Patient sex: M
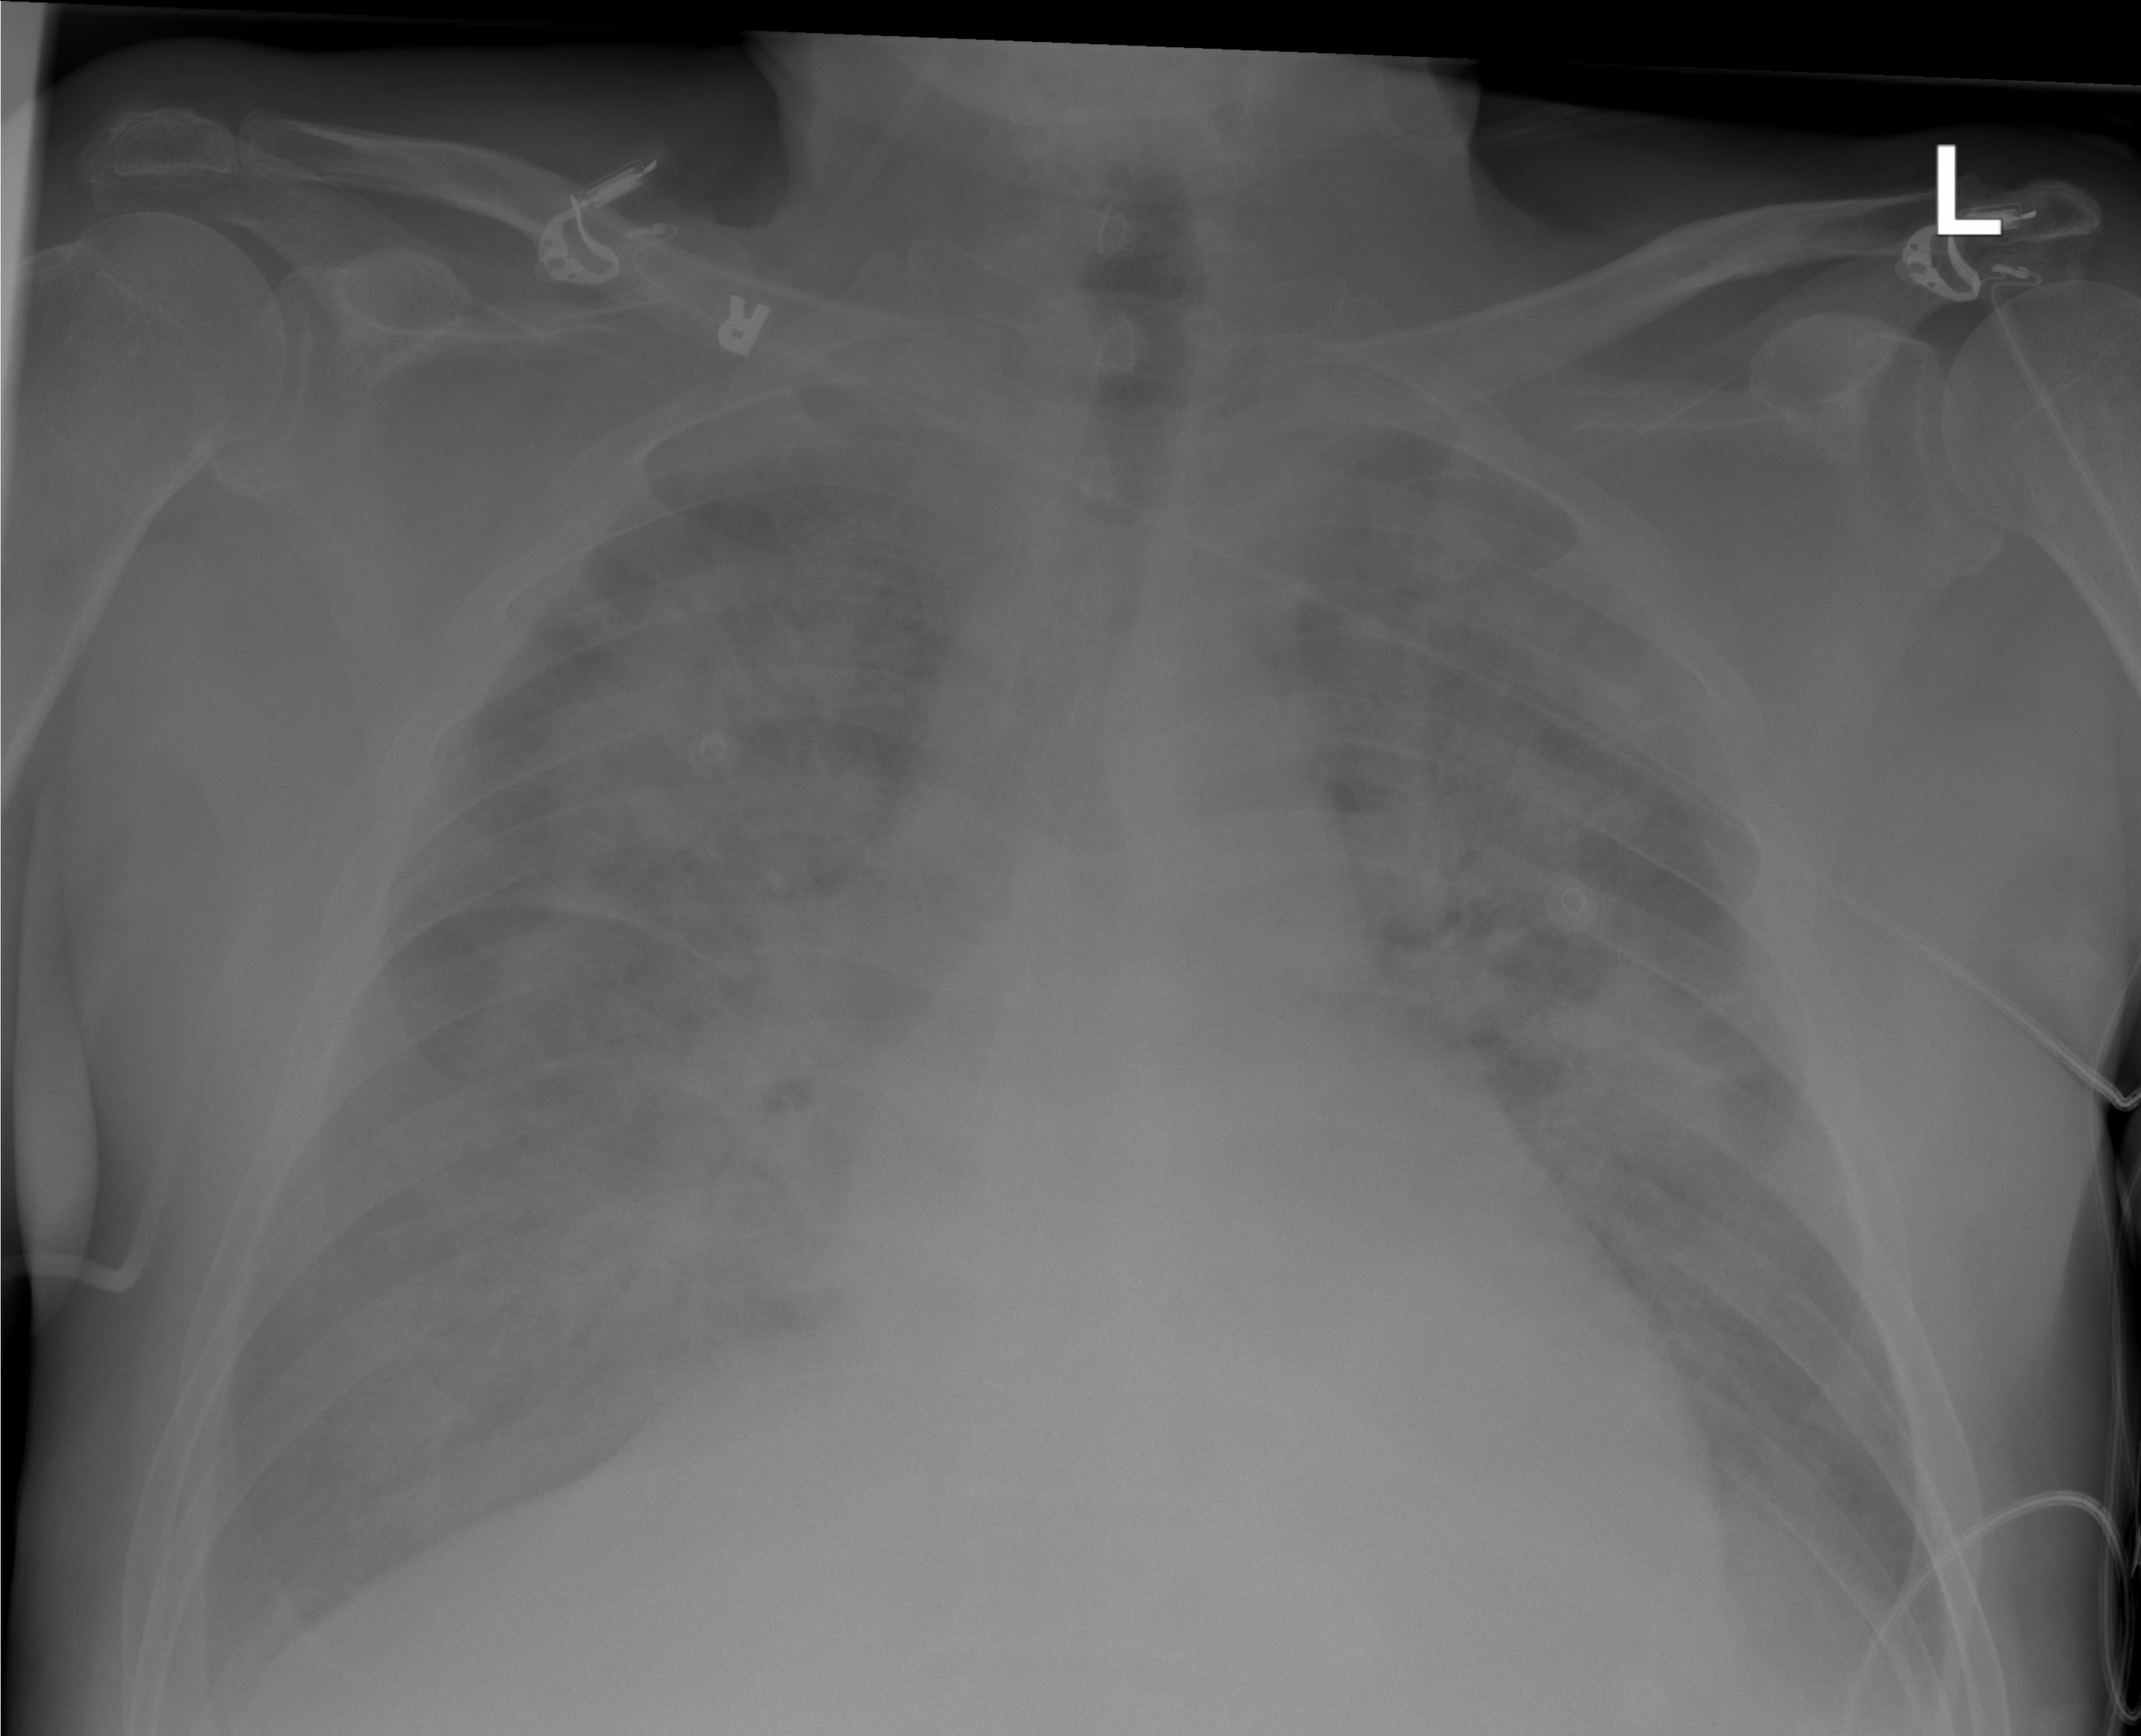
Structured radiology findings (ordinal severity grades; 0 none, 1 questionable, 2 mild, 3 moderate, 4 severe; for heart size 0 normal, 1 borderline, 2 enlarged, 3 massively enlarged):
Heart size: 2
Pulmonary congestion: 2
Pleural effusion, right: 1
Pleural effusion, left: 1
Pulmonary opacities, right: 3
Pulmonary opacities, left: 3
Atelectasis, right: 2
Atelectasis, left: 2